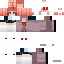
A female human skin with medium skin, wearing brown long hair dressed in a blue hoodie and blue shorts, featuring a closed mouth.